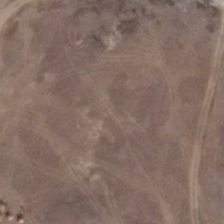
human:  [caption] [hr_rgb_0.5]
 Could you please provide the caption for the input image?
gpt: it is a piece of khaki bareland .

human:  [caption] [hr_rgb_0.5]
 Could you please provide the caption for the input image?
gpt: it is a piece of khaki bareland .

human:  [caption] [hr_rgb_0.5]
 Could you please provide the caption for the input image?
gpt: it is a piece of khaki bareland .

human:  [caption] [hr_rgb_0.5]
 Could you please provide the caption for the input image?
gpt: it is a piece of khaki bareland .

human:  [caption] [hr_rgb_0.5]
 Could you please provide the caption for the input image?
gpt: it is a piece of khaki bareland .